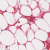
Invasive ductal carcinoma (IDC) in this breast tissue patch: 0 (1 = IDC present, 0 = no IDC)